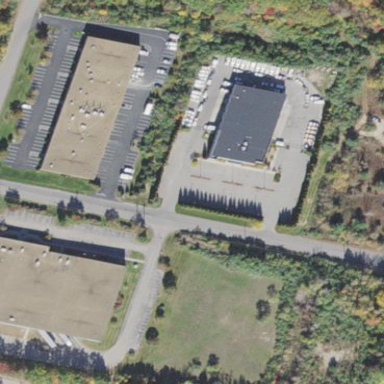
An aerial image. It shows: Commercial area.